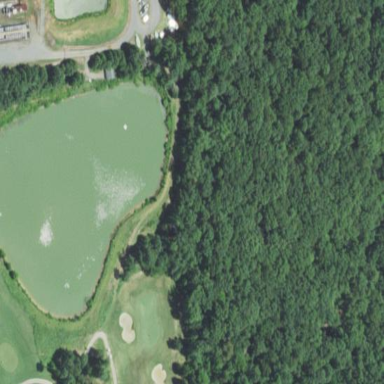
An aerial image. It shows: Serene pond surrounded by nature.